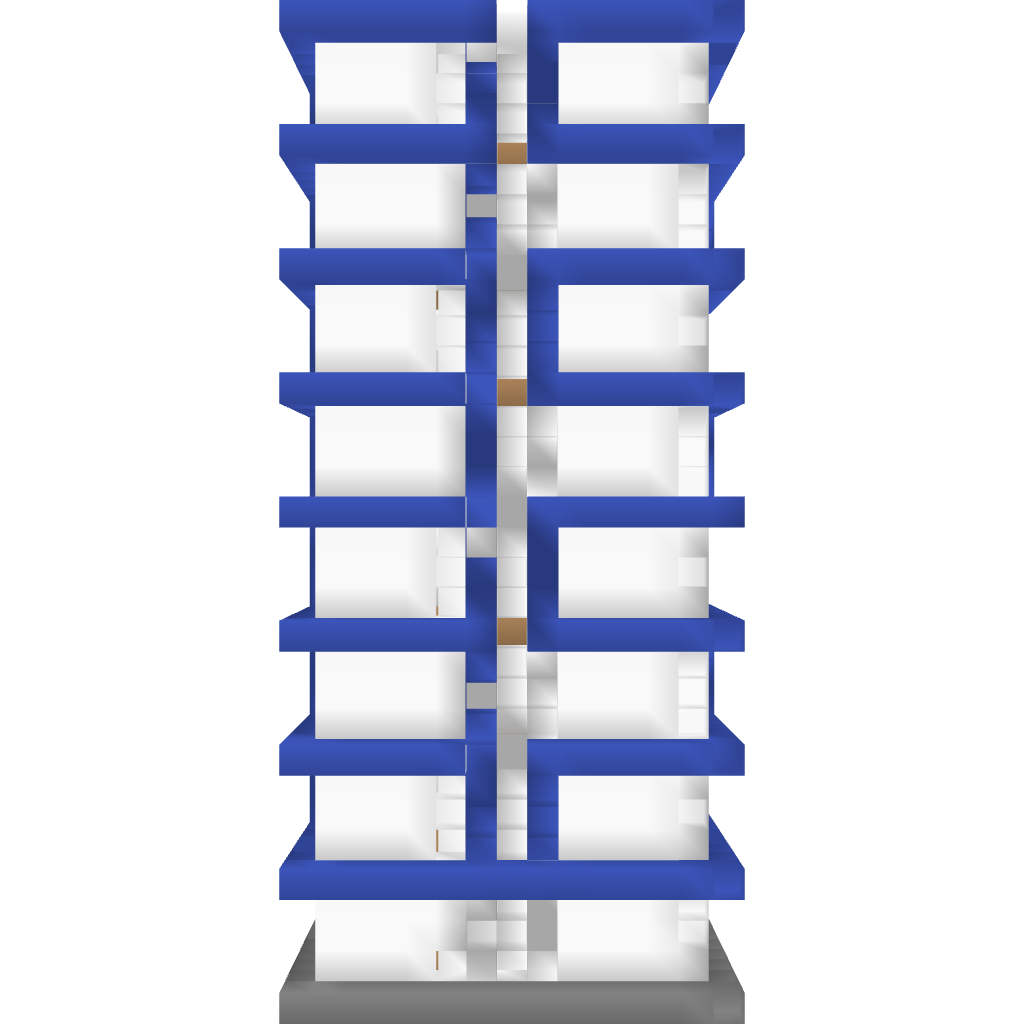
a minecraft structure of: Modern Skyscraper #3 bad low quality